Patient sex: F
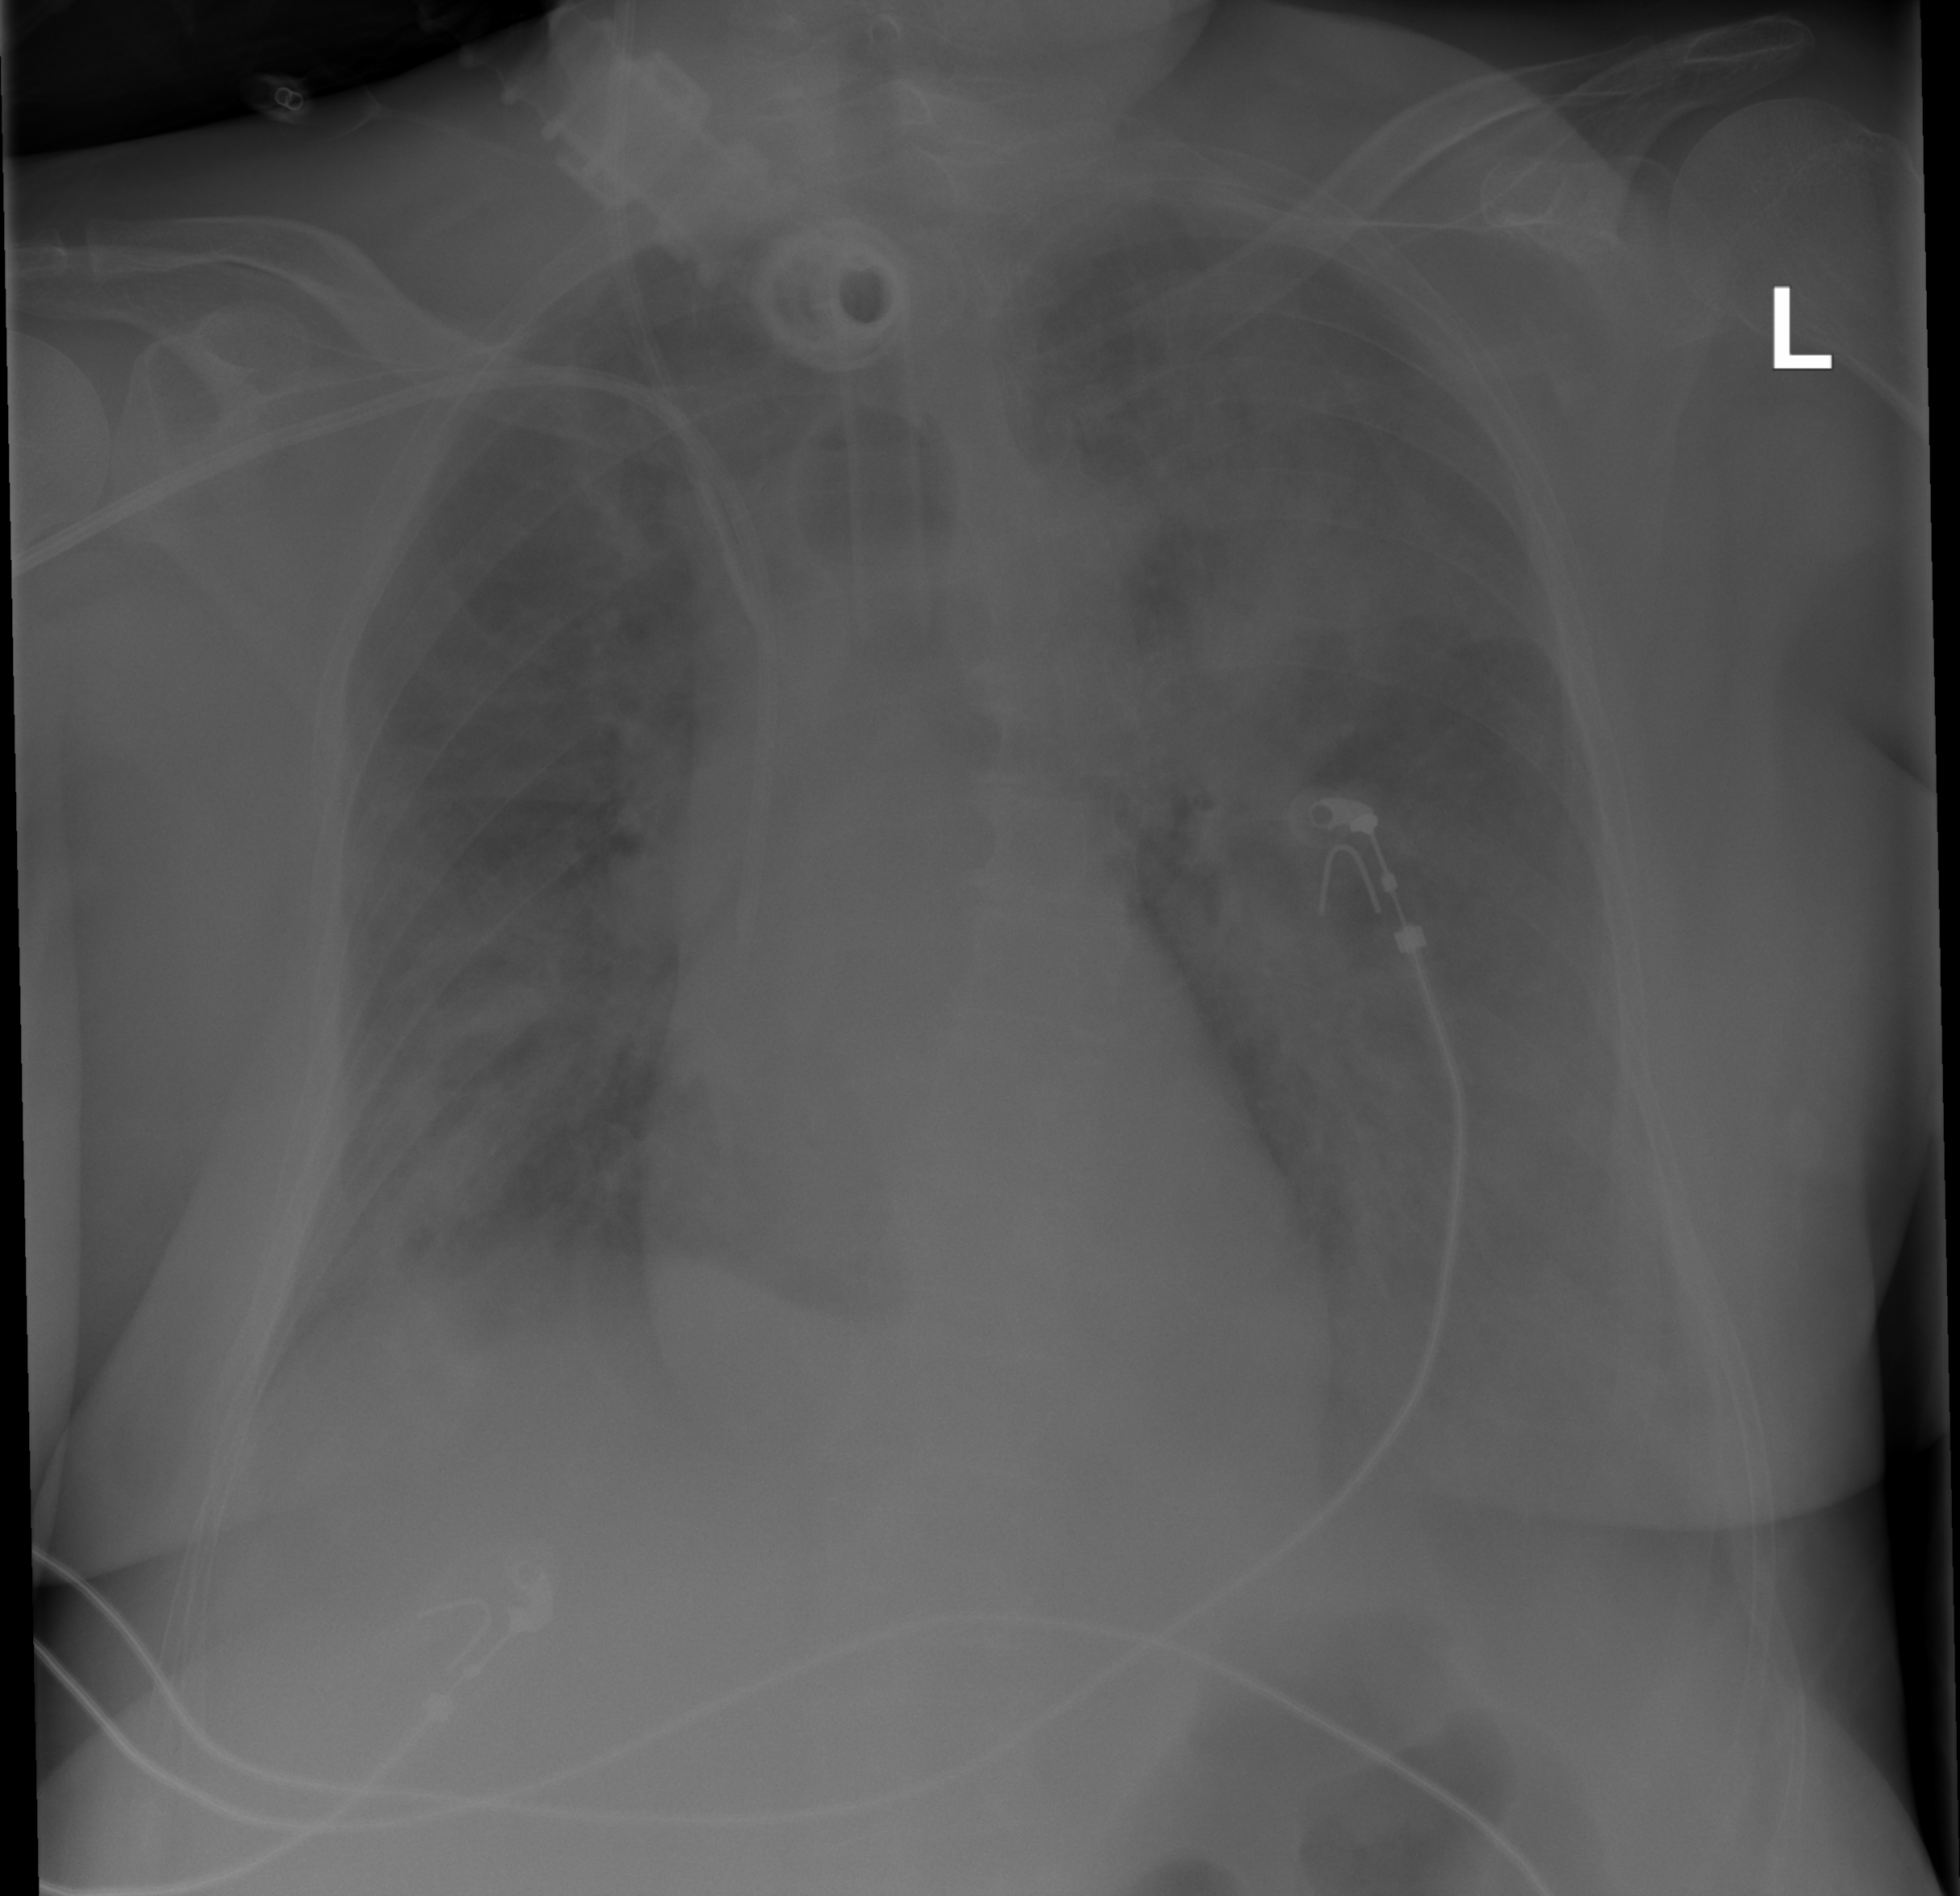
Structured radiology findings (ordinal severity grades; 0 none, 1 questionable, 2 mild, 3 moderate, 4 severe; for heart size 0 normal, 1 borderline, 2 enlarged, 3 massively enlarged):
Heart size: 0
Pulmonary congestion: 3
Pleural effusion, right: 3
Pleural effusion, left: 3
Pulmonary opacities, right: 3
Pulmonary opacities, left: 4
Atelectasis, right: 3
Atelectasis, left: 3